Field crop: maize
Growth stage: 2
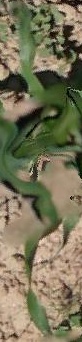
Species: maize